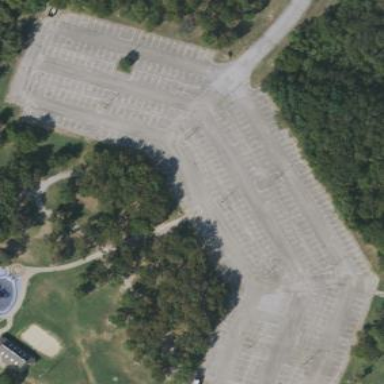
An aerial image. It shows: Parking area with surface.